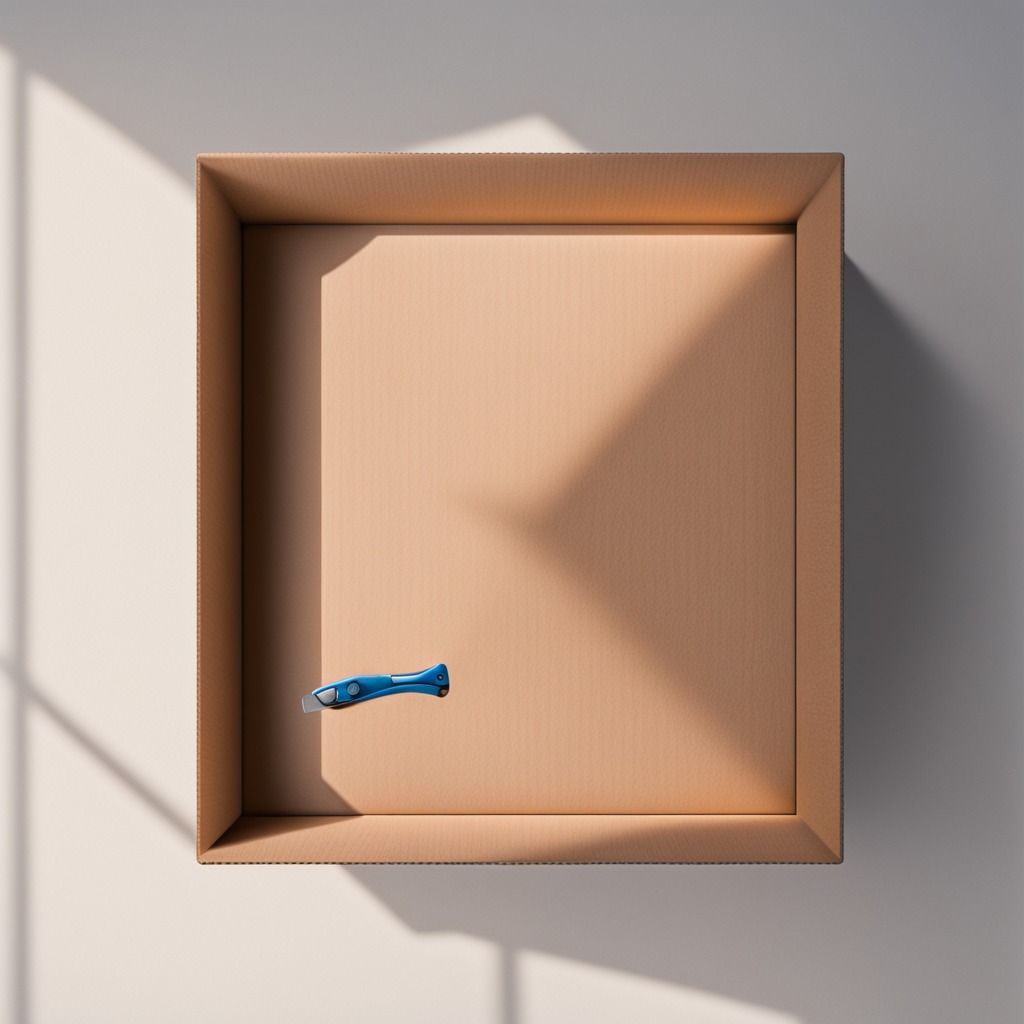
A utility knife is lying on the cardboard box surface in an outdoor workshop during daytime bright natural light soft shadows slightly creased but